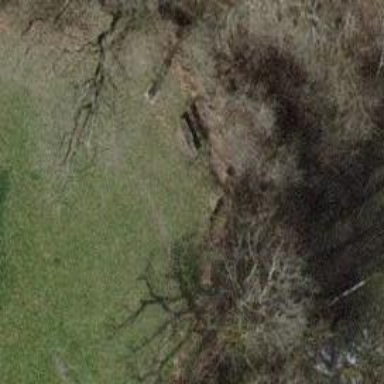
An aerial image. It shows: Bench.